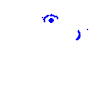
Particle: pion